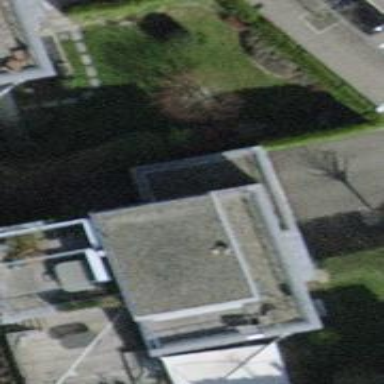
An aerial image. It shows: Building with flat roof.